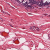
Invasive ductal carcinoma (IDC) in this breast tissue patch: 0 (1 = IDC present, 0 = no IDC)